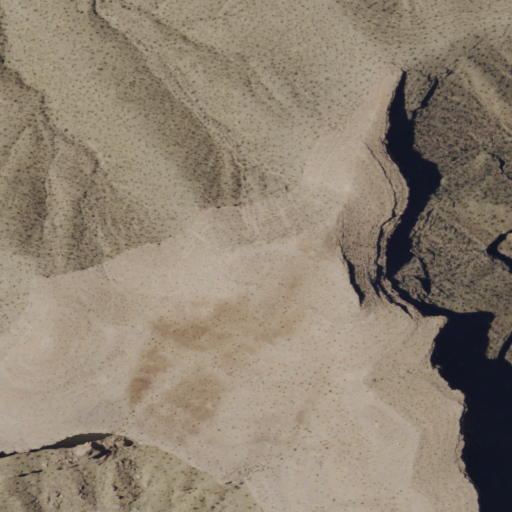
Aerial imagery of mountain in Nevada named Delmar Butte containing shrub and grassland